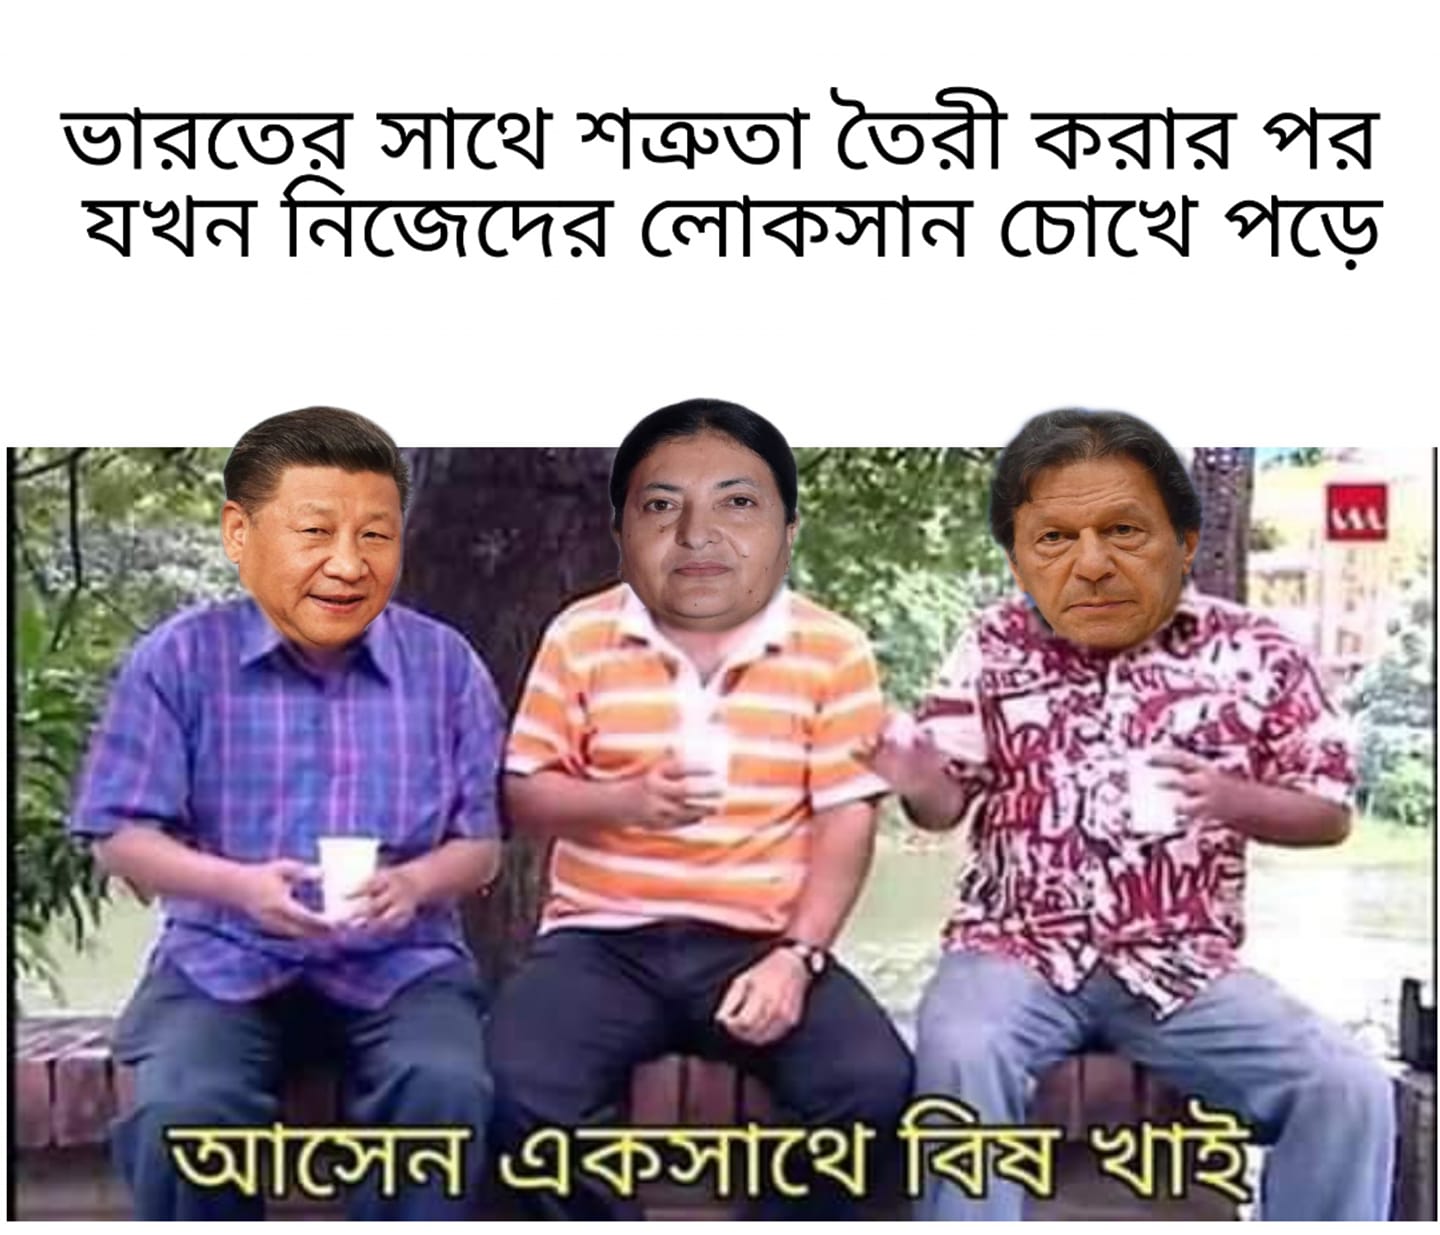
Caption: ভারতের সাথে শত্রুতা তৈরী করার পর যখন নিজেদের লোকসান চোখে পড়ে     আসেন একসাথে বিষ খাই
Label: hate